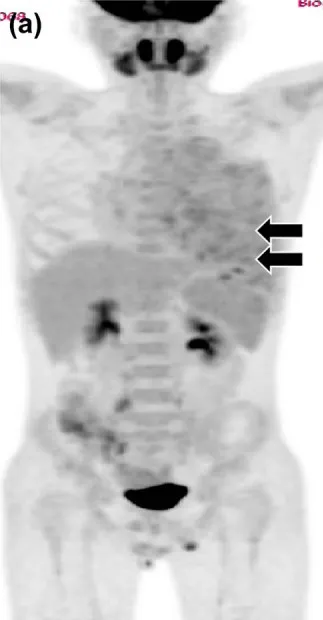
(a) PET/CT examination of the patient with mediastinal MGCT after chemotherapy; whole-body MIP (maximum density projection) images showed large patches of slightly increased radioactivity uptake in the left lung field (black arrow), SUVmax 5.2.
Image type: radiology (pet)